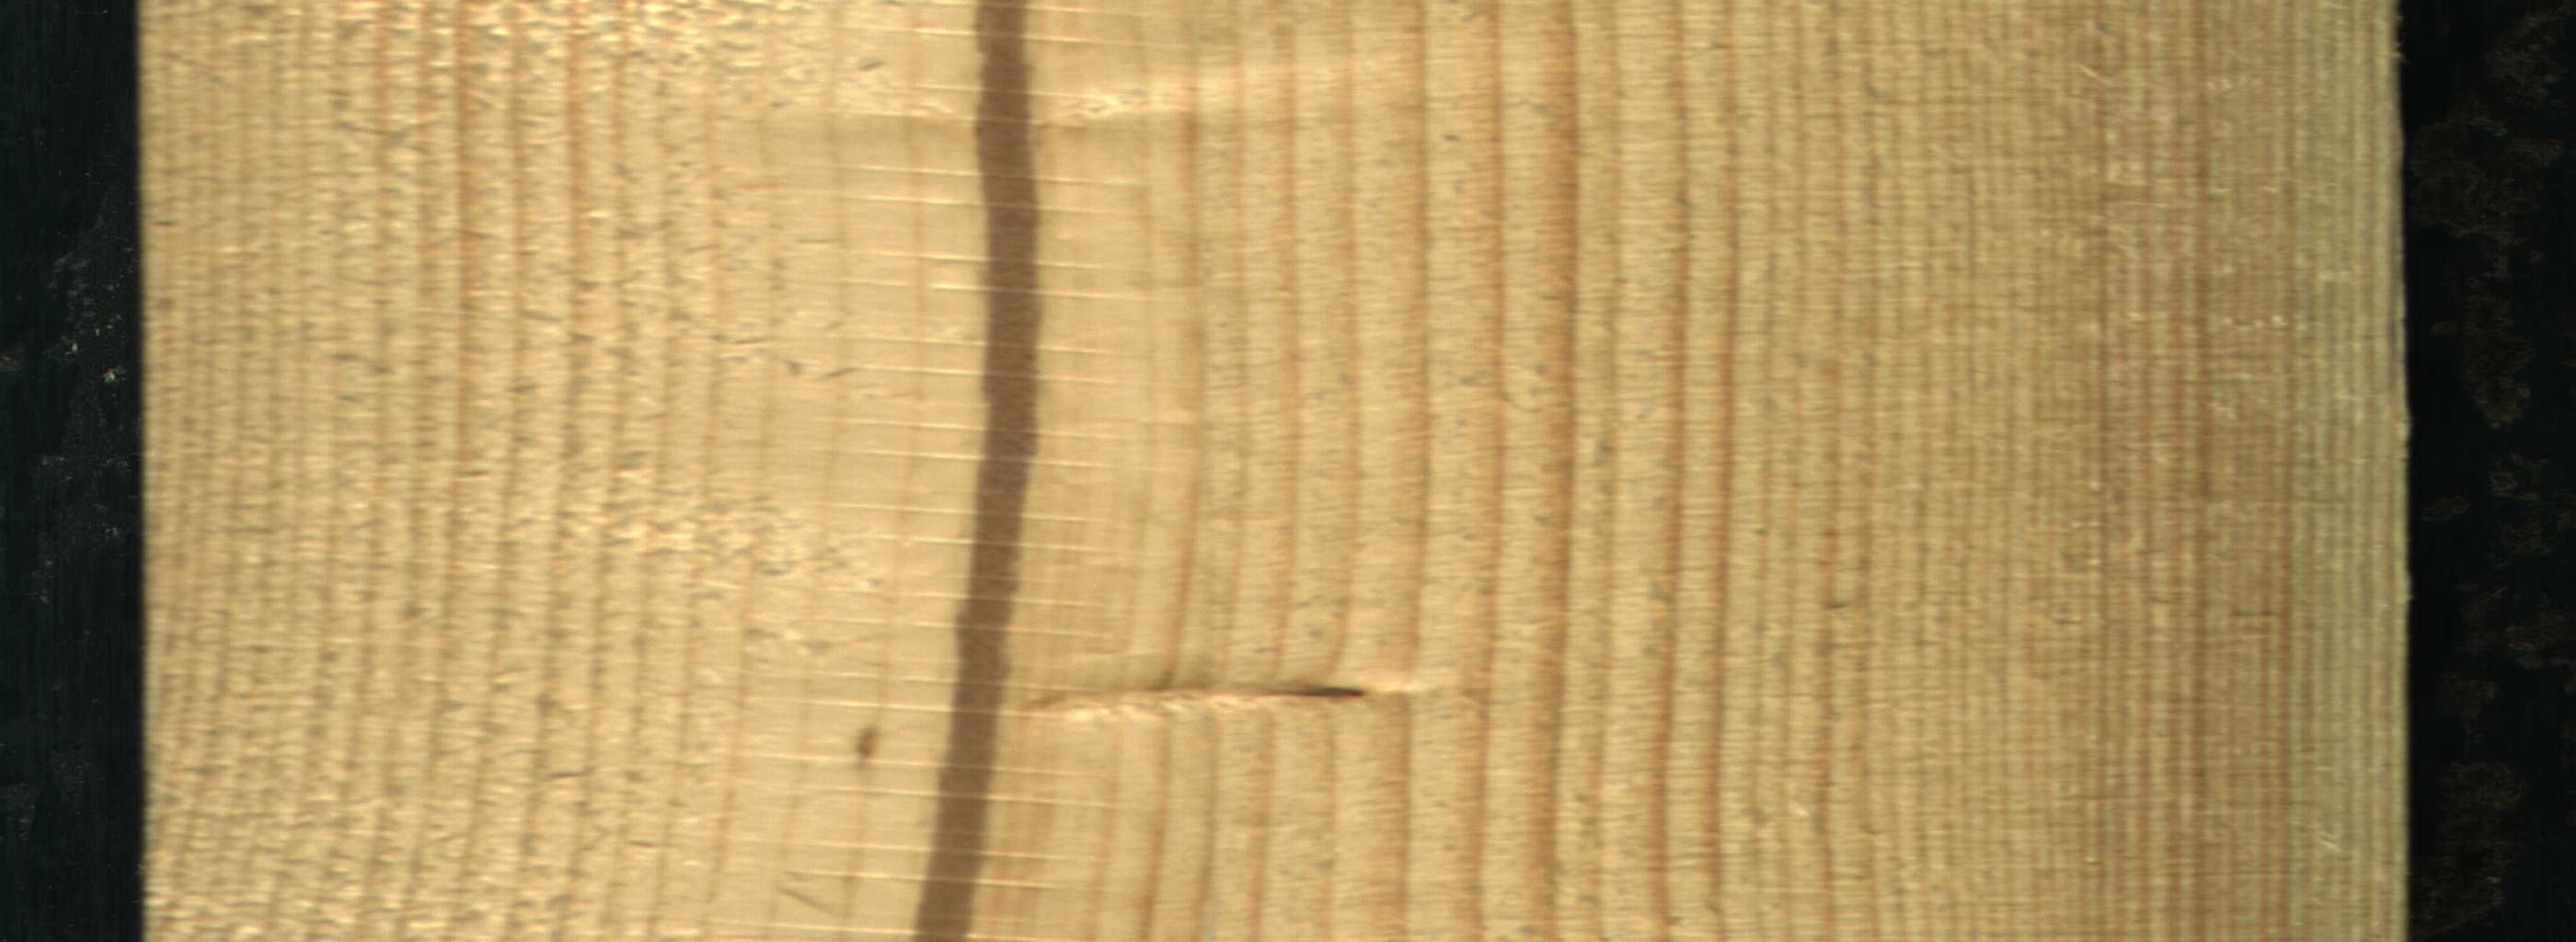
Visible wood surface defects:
Marrow
Live_Knot